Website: bh-photo
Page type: gifting
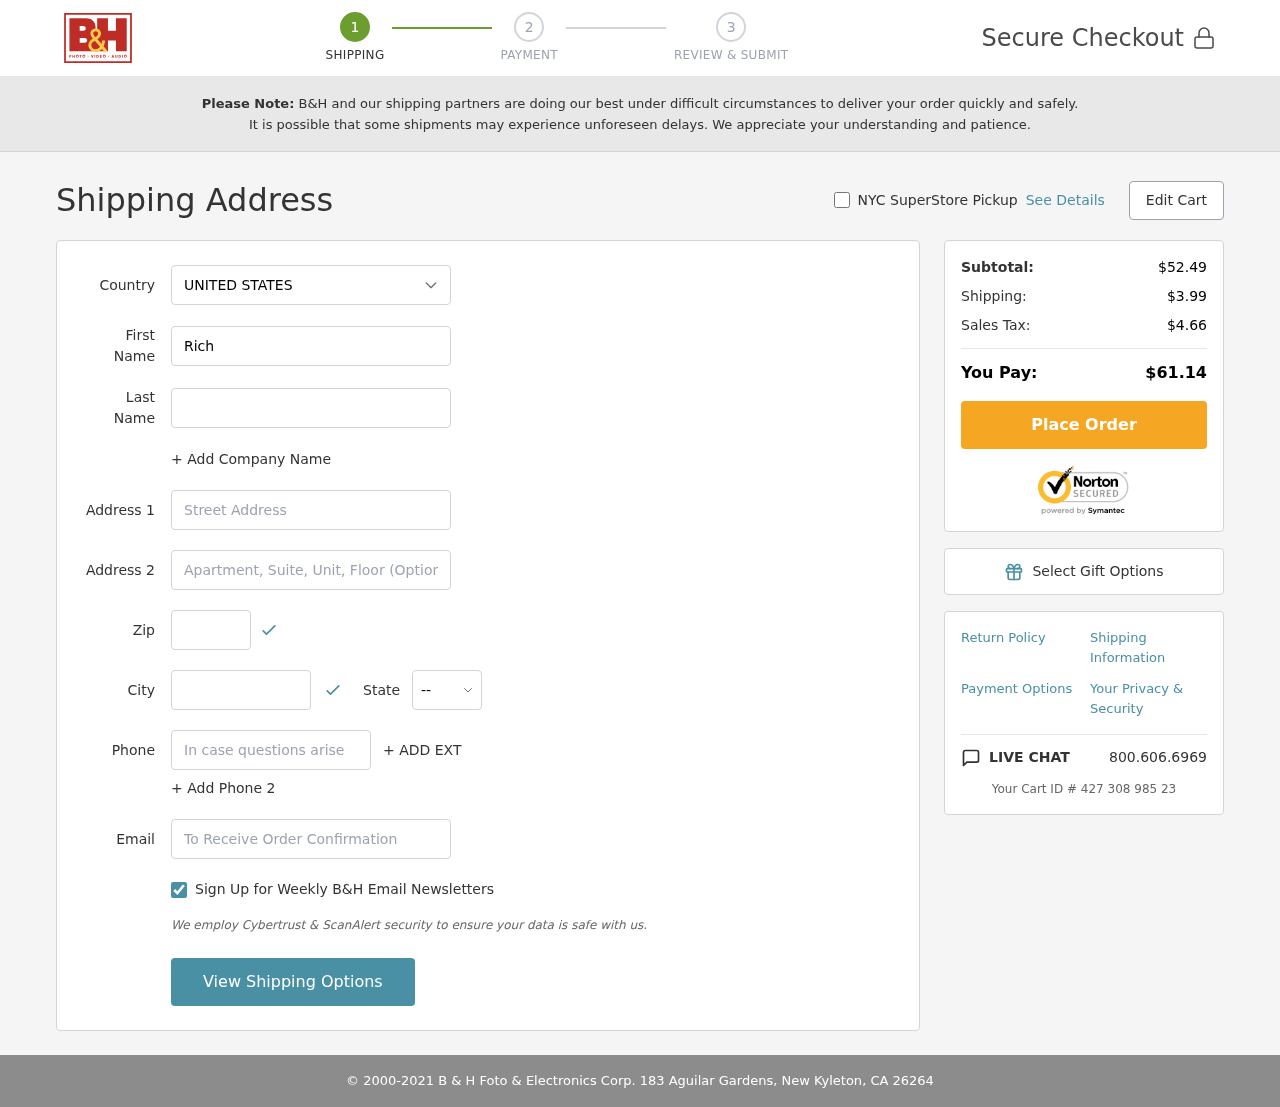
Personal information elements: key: PII_CITY
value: New Kyleton
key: PII_COUNTRY
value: United States
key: PII_EMAIL
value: richard.johnson@yahoo.com
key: PII_FIRSTNAME
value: Richard
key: PII_LASTNAME
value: Johnson
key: PII_PHONE
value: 3139321755
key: PII_POSTCODE
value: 26264
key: PII_STATE_ABBR
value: CA
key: PII_STREET
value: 183 Aguilar Gardens
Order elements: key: ORDER_SUBTOTAL
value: $52.49
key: ORDER_SHIPPING_COST
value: $3.99
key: ORDER_TAX
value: $4.66
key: ORDER_TOTAL
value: $61.14
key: ORDER_ID
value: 427 308 985 23